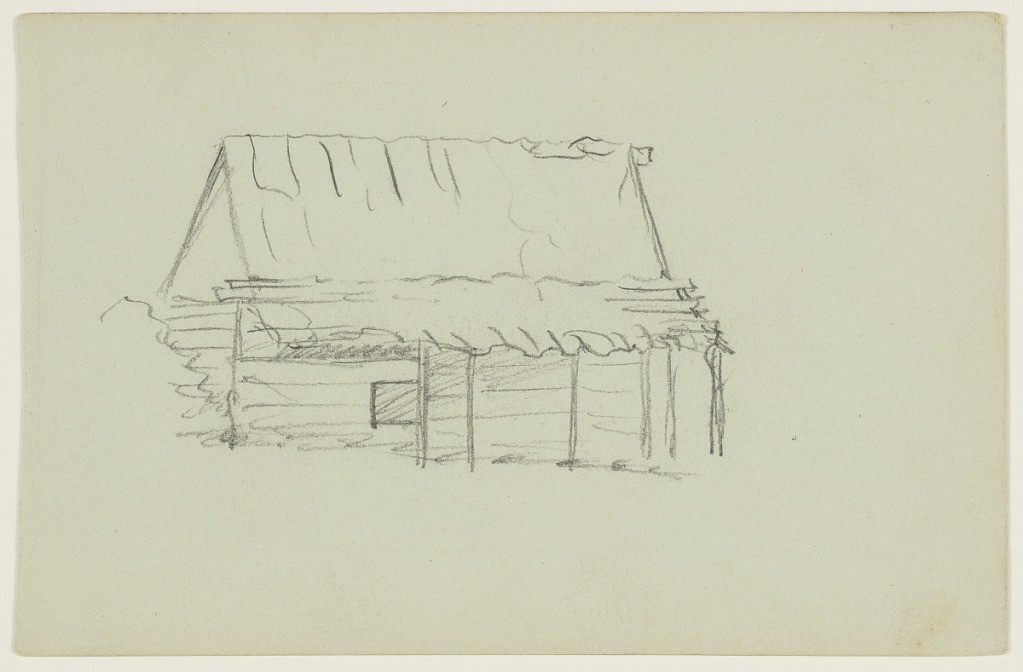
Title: Log Cabin, Adirondack Mountains, New York
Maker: Frederic Edwin Church, American, 1826–1900
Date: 1856
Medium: Graphite on gray-green wove paper
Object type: Drawing
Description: Architecture sketch showing the front of a rustic log cabin in the Adirondack Mountains of upstate New York. Situated at center, the cabin features a covered porch and a steep gabled roof. A window and a door are visible beneath the porch.